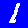
Digit: 1